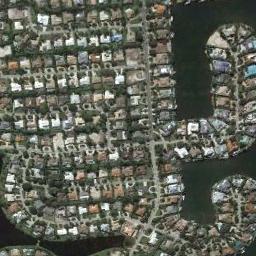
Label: dense_residential